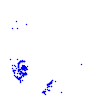
Particle: kaon